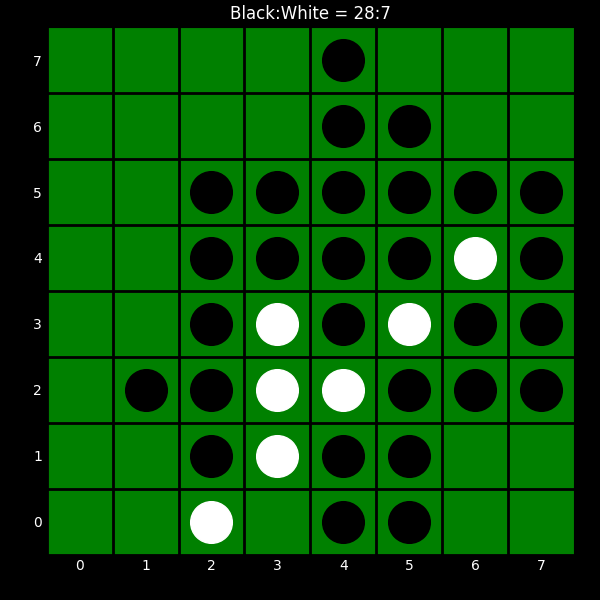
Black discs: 28
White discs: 7